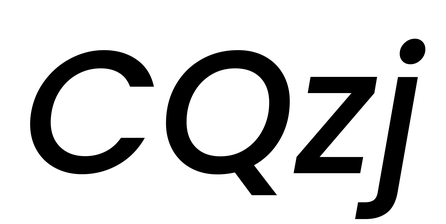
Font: Poppins-MediumItalic